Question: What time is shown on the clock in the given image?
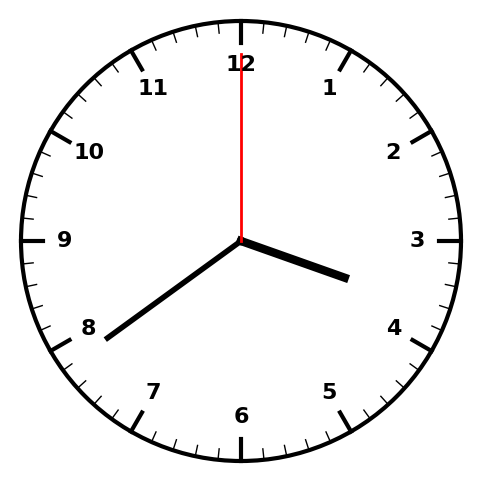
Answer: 03:39:00